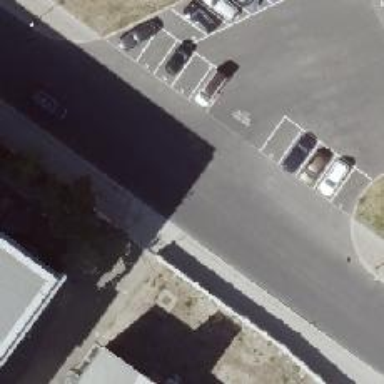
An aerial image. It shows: Residential road with asphalt surface. There is driveway on the left side used for parking.